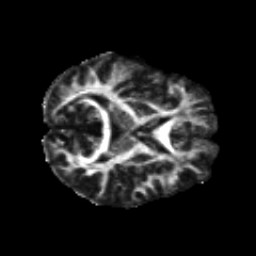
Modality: FA
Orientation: axial
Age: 26
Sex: female
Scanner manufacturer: siemens
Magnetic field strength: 3 T
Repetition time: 8.8 s
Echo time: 0.085 s